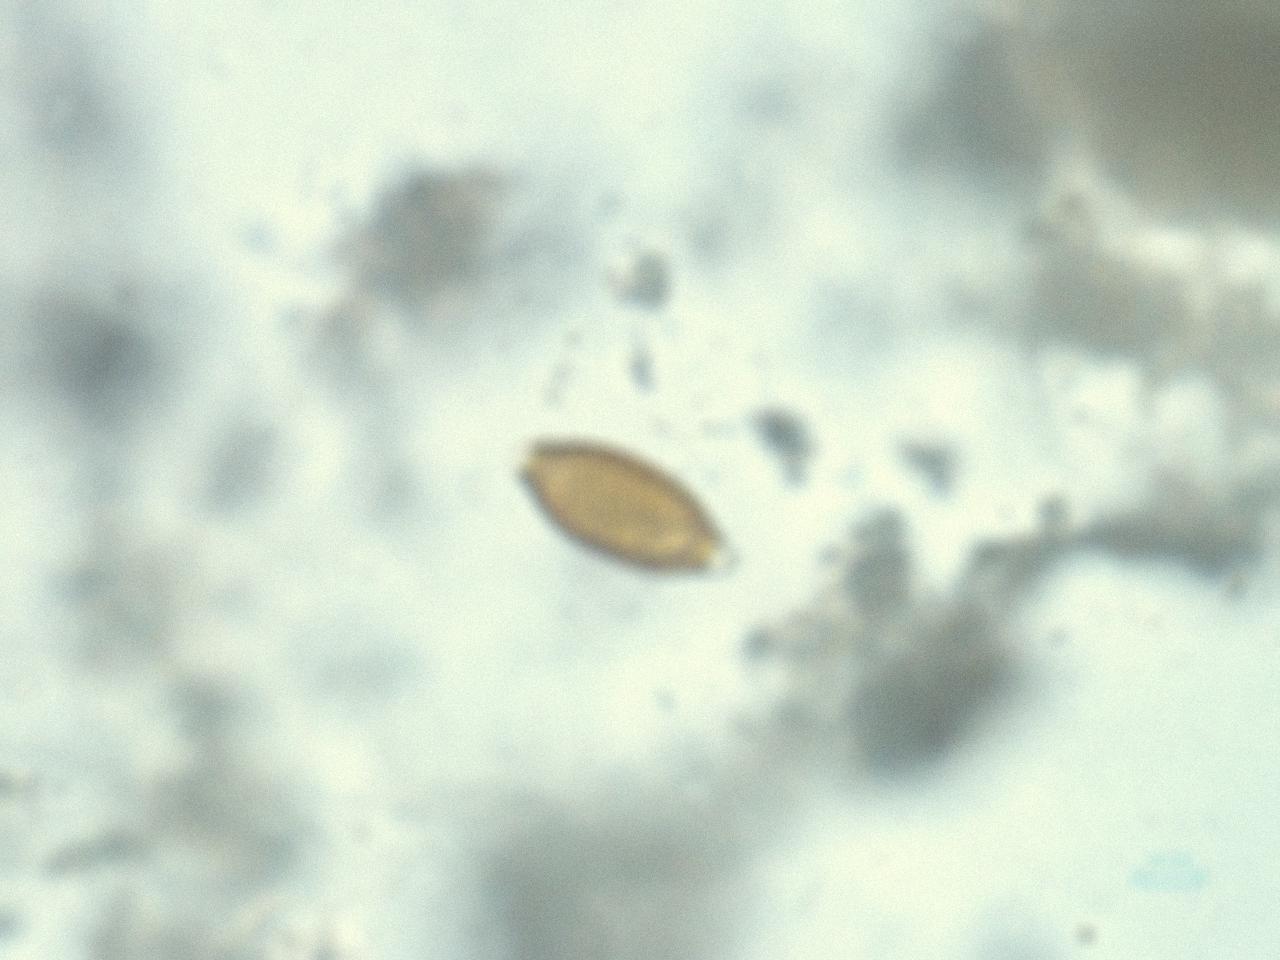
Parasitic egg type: Trichuris trichiura